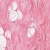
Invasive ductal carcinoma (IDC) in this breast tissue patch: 0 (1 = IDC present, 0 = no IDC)